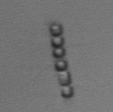
Label: Chaetoceros